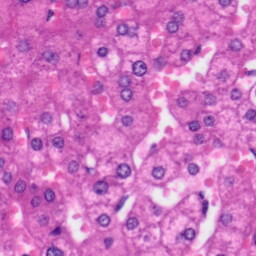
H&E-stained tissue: Liver